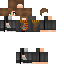
A female human skin with medium skin, wearing brown long hair dressed in a red robe top and black pants, featuring a closed mouth.